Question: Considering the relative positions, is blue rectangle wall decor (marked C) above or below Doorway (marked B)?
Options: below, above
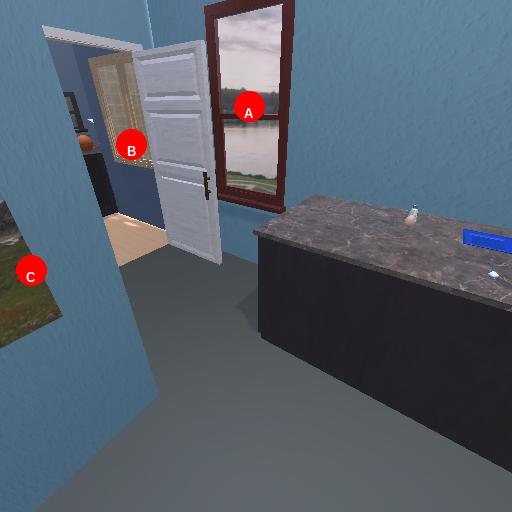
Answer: below